三年级 · 算术
这部影片放映了多长时间?

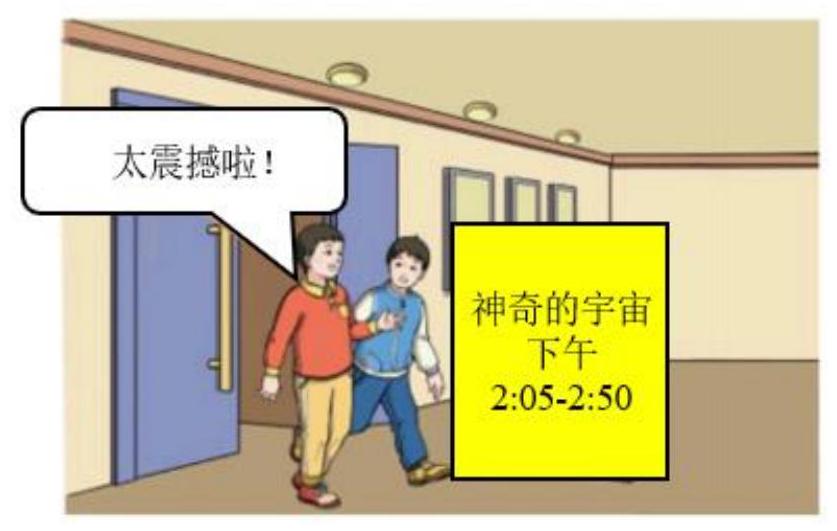
答案: 45 分钟

【分析】根据经过时间 $=$ 结束时间一开始时间进行计算即可。

【详解】 2 时 50 分 -2 时 05 分 $=45$ （分钟）

答: 这部影片放映了 45 分钟。

【点睛】牢记经过时间的计算方法是解答本题的关键。